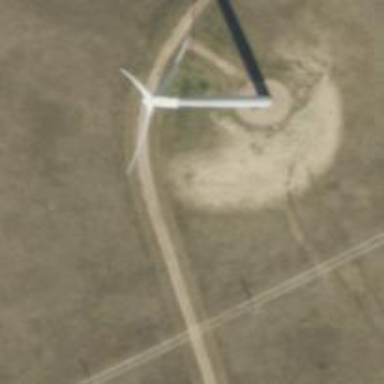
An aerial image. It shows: Road designated for service vehicles in wind farm area.